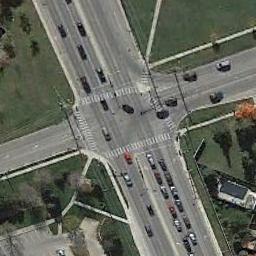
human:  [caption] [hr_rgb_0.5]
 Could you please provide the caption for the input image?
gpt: An intersection with dense traffic located in a green area .

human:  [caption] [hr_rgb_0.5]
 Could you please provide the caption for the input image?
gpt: A black car stopped at the intersection .

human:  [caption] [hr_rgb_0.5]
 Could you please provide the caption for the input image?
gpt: There are many moving and waiting vehicles on the road at the intersection, Many buildings and some trees around the intersection .

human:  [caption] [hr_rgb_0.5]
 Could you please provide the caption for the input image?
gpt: There are many cars at the intersection .

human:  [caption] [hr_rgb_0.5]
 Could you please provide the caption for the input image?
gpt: There are green lawns around the intersection .